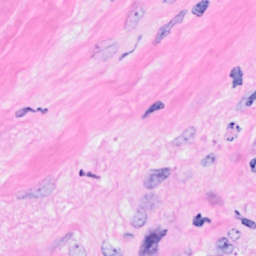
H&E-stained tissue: Breast